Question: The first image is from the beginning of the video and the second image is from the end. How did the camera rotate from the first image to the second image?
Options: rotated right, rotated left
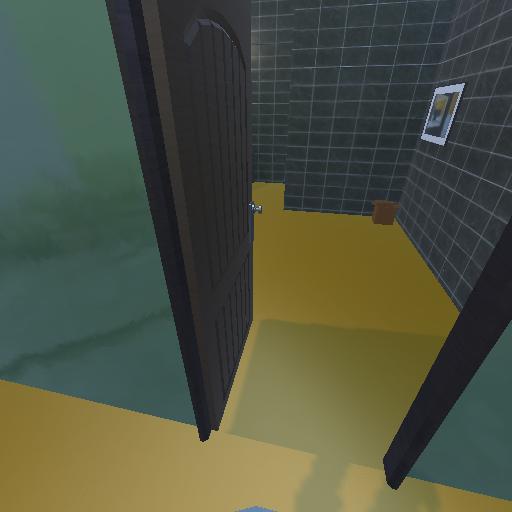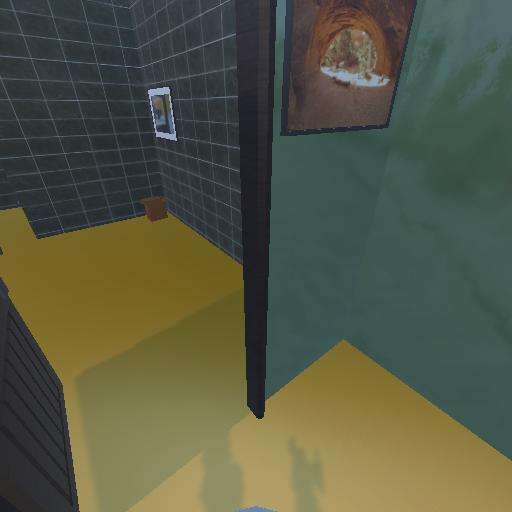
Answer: rotated right